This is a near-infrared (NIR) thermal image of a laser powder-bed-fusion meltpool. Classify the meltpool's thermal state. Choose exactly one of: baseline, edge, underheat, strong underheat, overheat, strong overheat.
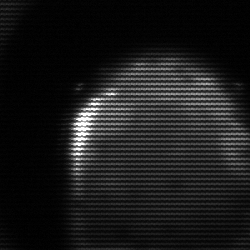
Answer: edge